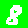
Digit: 8